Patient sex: F
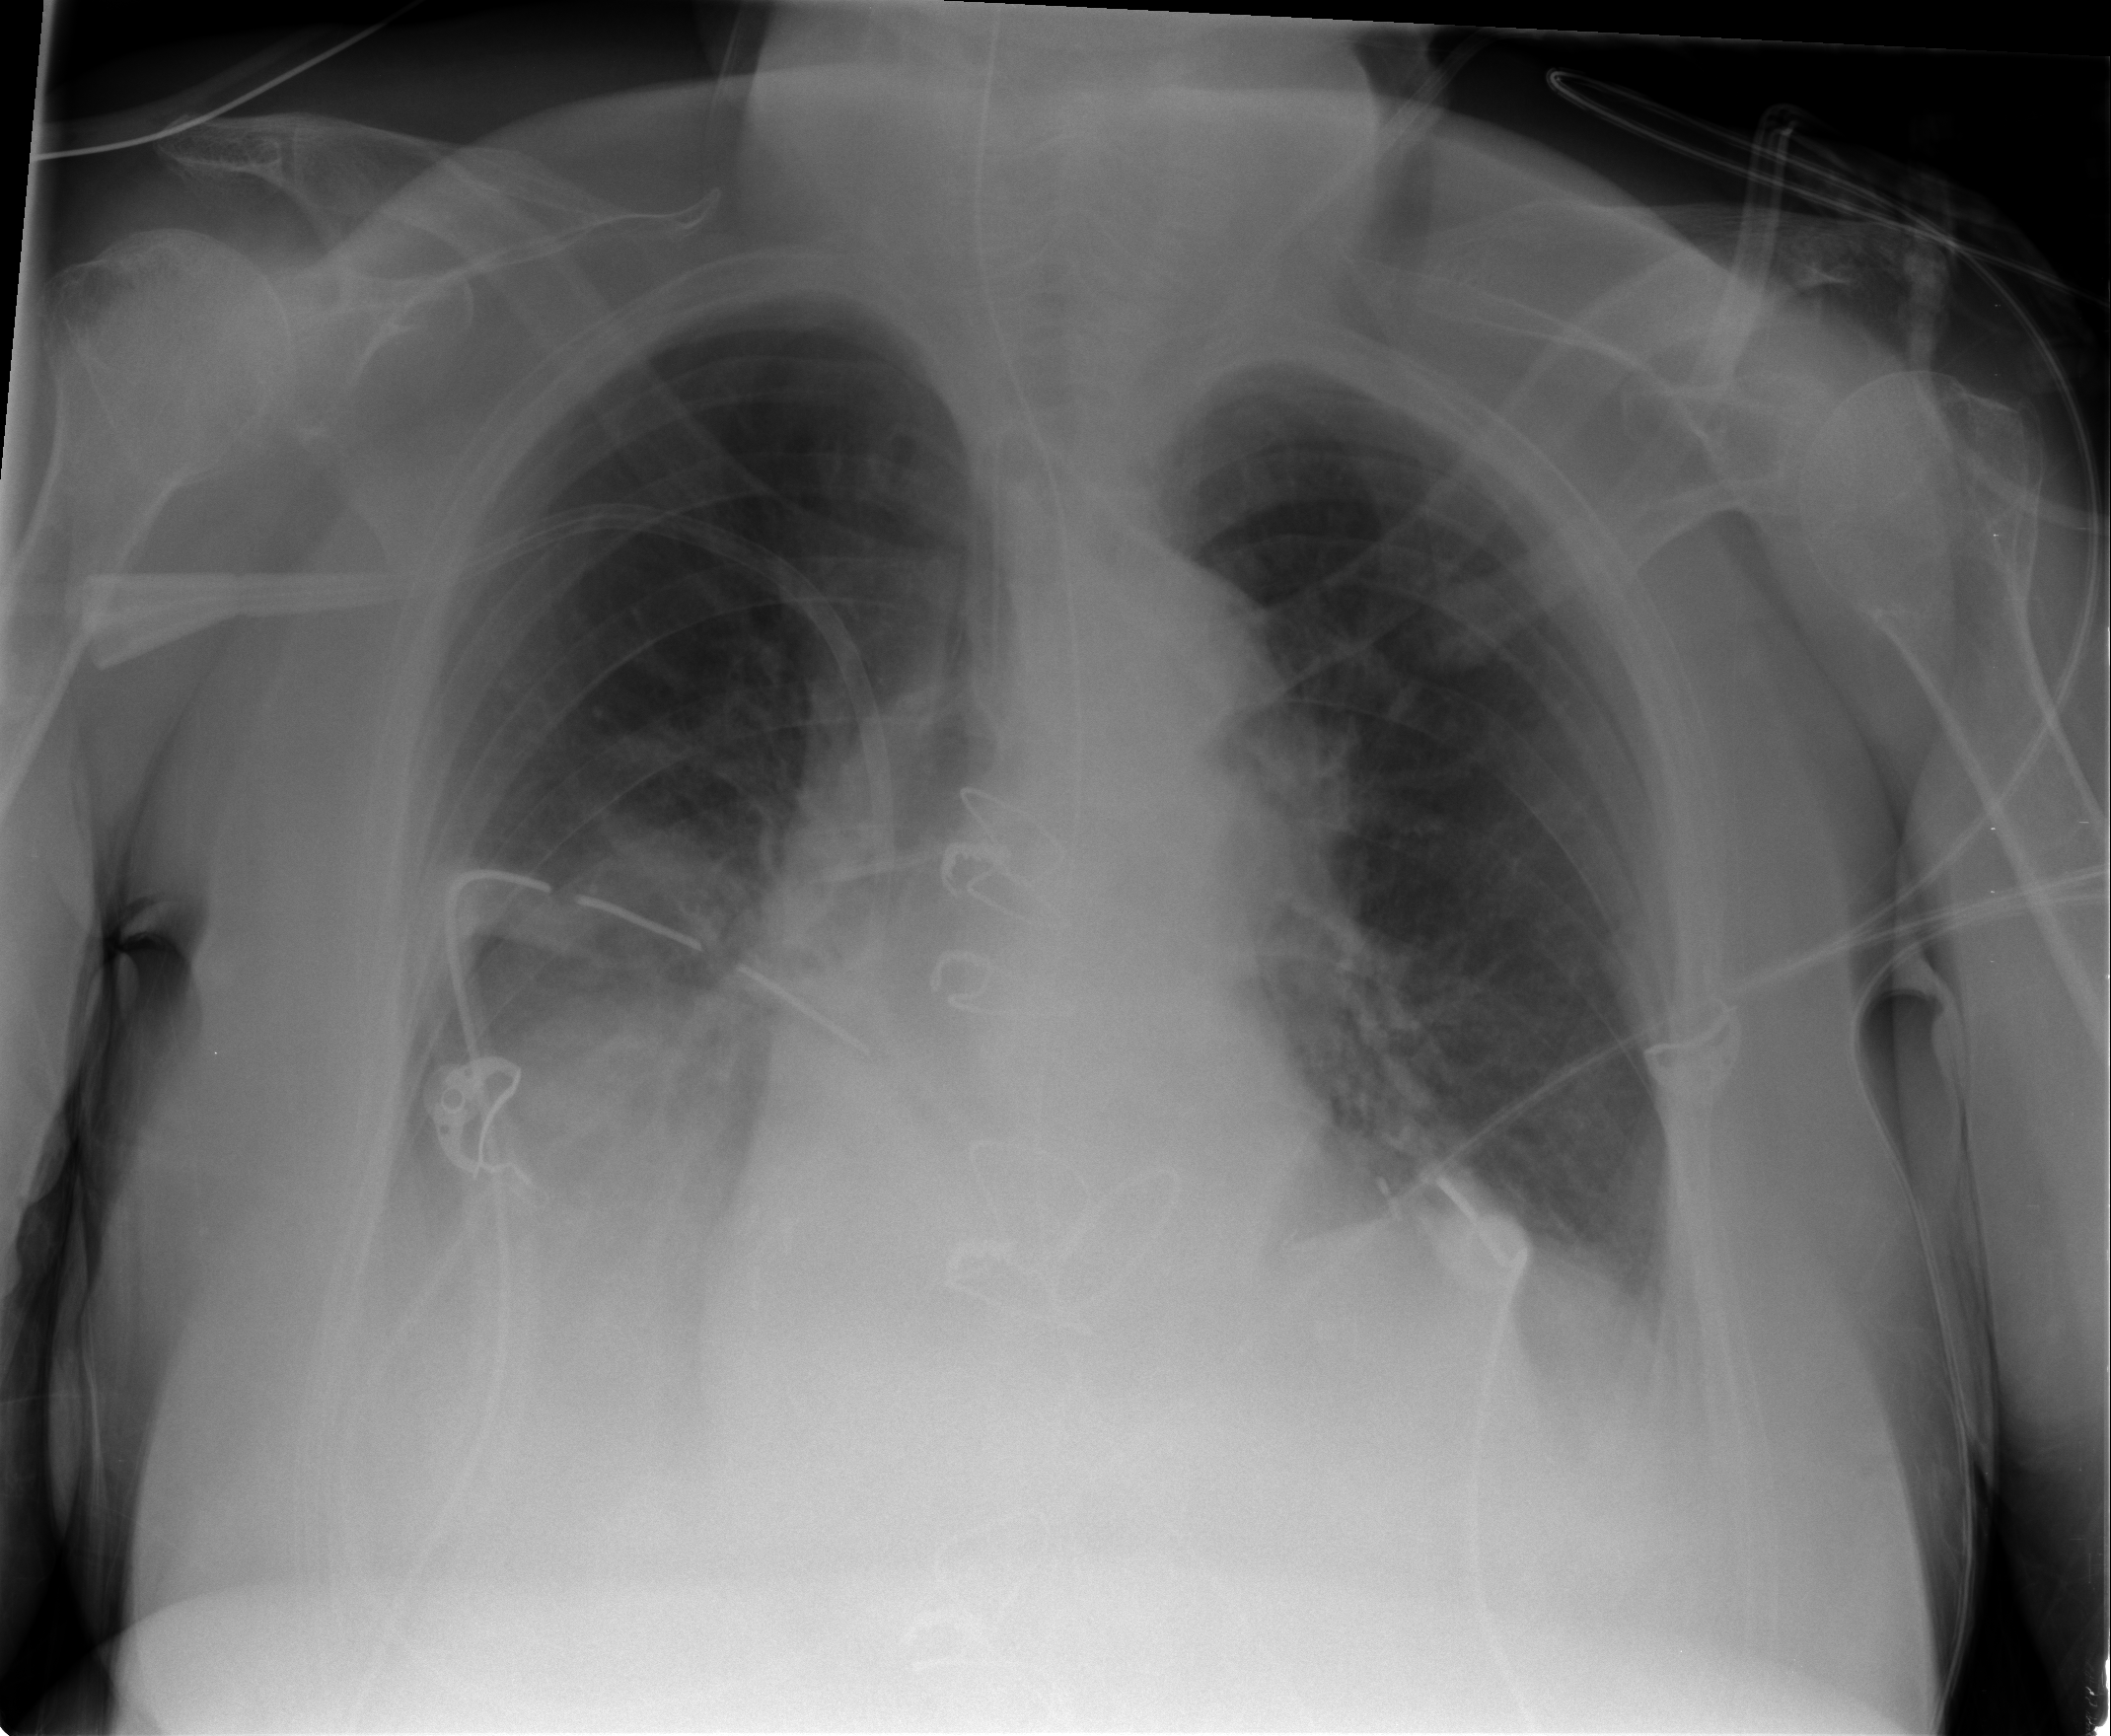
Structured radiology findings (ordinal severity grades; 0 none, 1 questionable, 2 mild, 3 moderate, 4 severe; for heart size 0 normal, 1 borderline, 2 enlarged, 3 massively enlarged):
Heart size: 2
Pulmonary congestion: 1
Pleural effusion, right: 2
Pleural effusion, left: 1
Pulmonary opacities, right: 1
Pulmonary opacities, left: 0
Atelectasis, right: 2
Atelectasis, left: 2